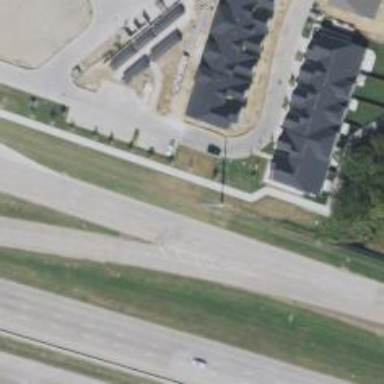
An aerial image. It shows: Secondary road with frontage road alongside.